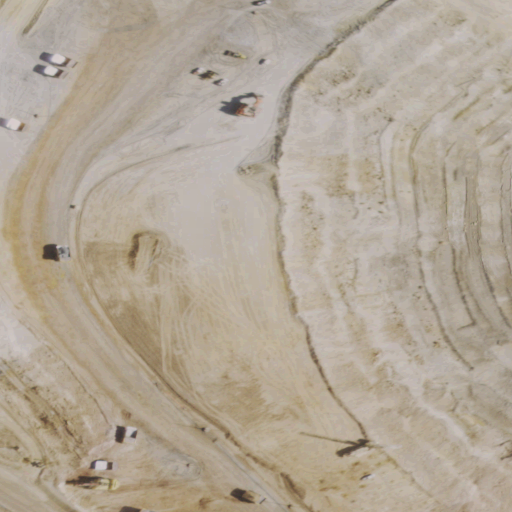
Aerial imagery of valley in Nevada named Tonopah Canyon containing barren land, high intensity development, and medium intensity development